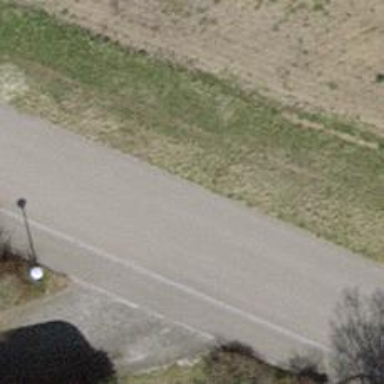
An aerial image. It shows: Asphalt road in residential area.